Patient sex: F
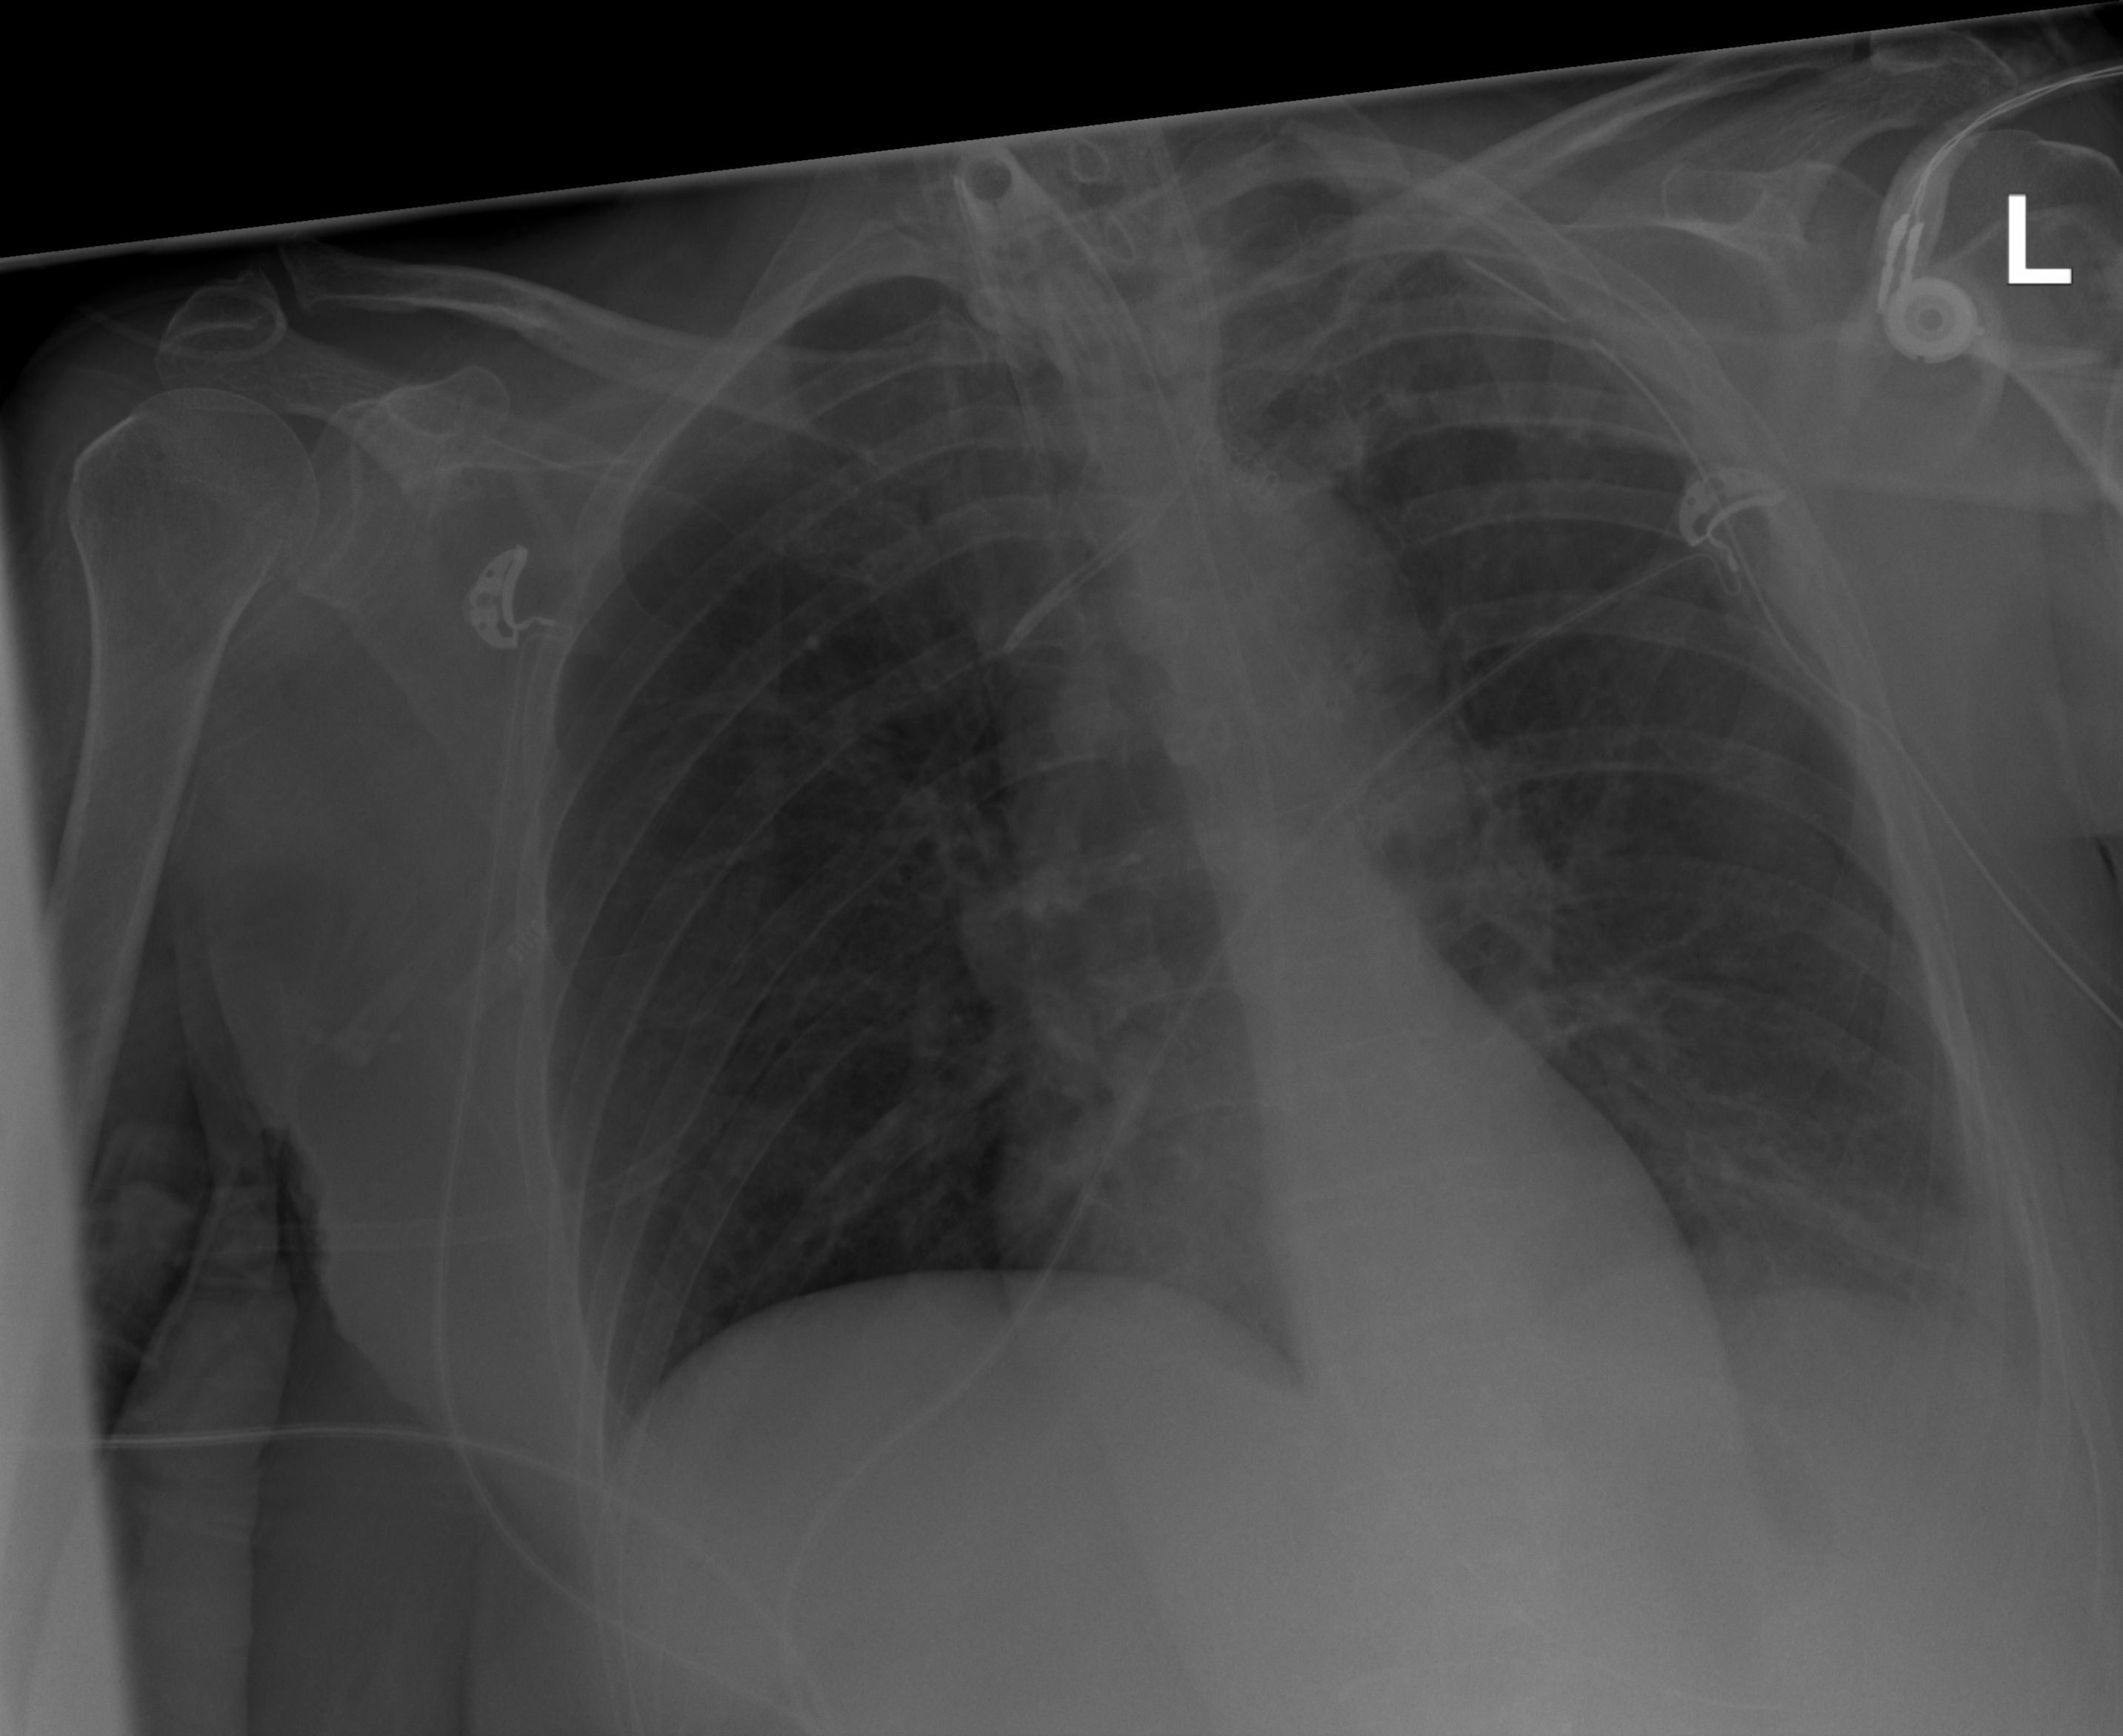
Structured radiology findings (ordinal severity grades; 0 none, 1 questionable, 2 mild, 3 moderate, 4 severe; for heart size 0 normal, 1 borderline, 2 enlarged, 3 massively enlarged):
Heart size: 0
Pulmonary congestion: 0
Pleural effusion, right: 0
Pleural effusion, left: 2
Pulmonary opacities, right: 0
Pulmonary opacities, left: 0
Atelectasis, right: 0
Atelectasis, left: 2